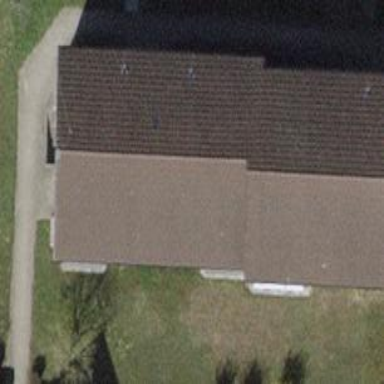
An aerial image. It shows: Tile-roofed apartment building.